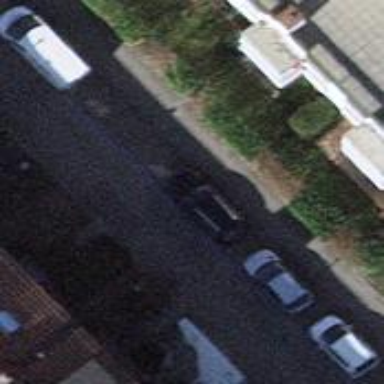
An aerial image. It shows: Parking lane for vehicles.